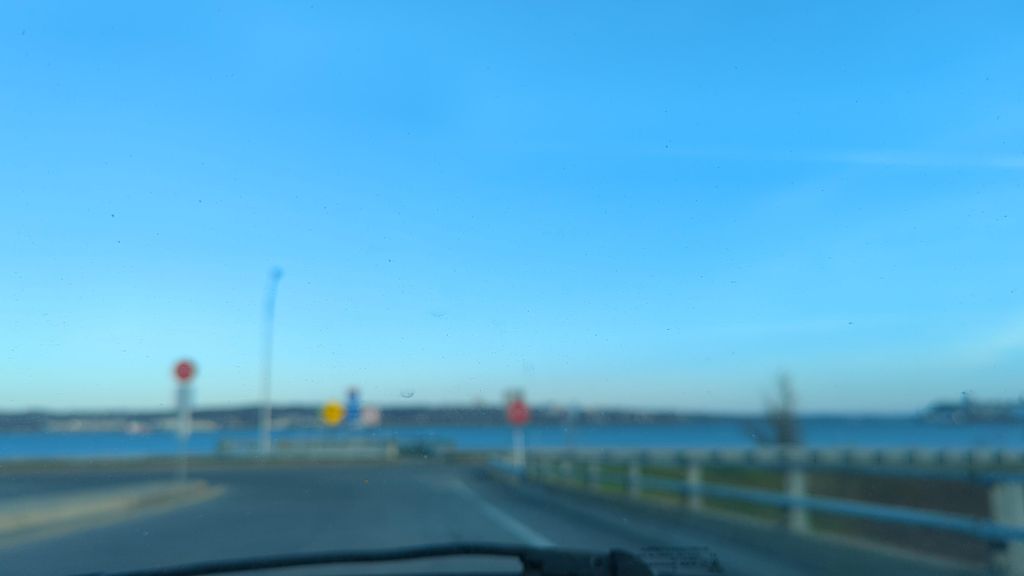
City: quebec_city